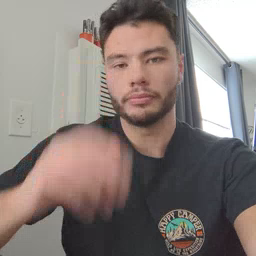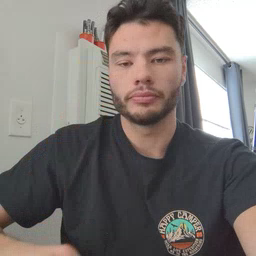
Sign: look